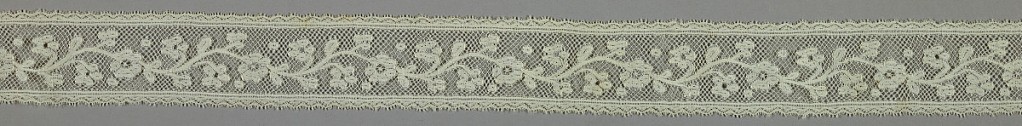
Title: Band
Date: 19th century
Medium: linen Technique: bobbin lace (late Valenciennes ground)
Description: Valenciennes style lace band worked with a floral design and conventional borders.